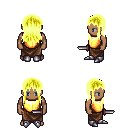
a pixel art fantasy rpg character, male body template, human, dark skin, gold chest armor, robe skirt, gold unkempt hairstyle, metal boots, dagger, four views (front, back, left, right), 2x2 character sprite sheet, small pixel art, hard edges, no anti-aliasing